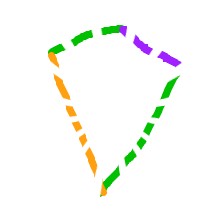
Shape: kite